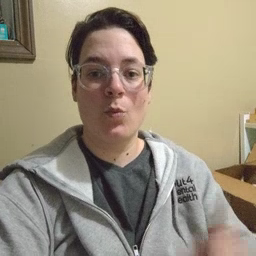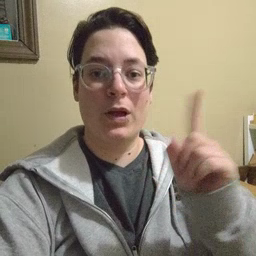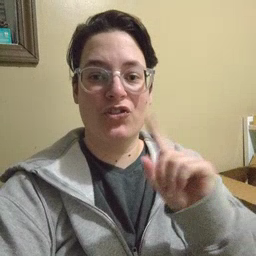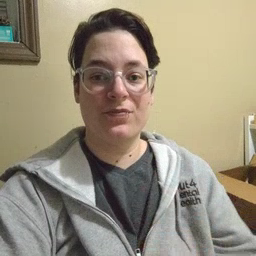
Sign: where